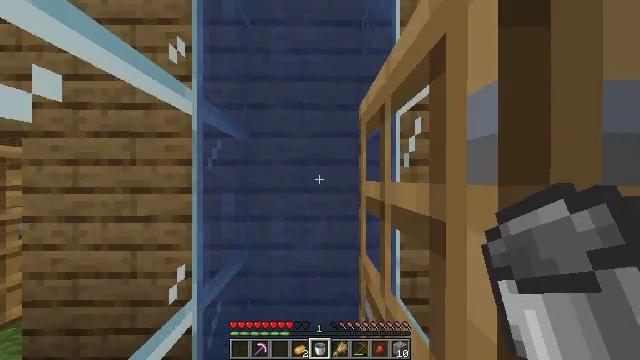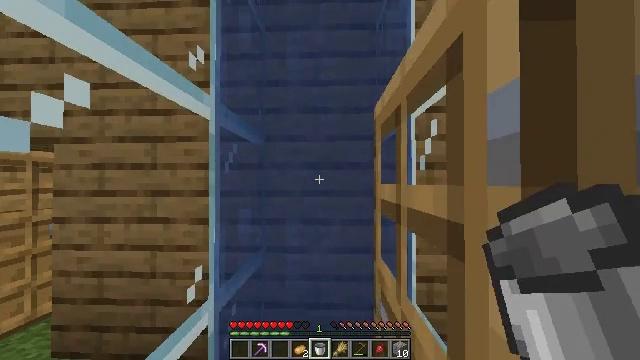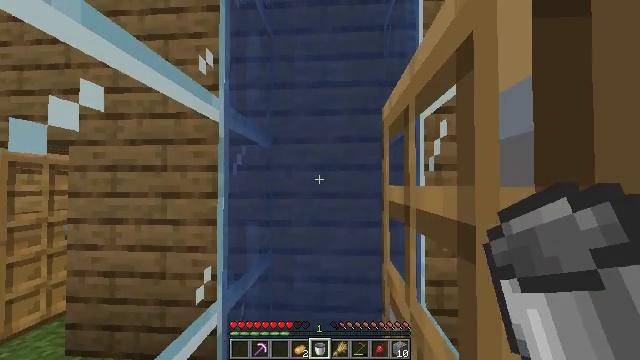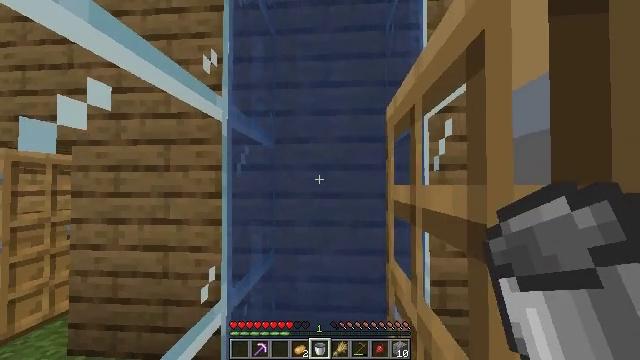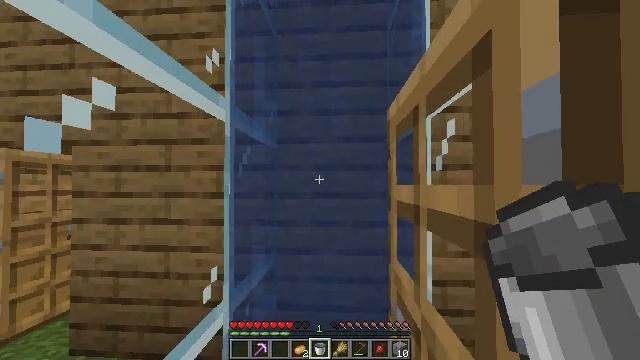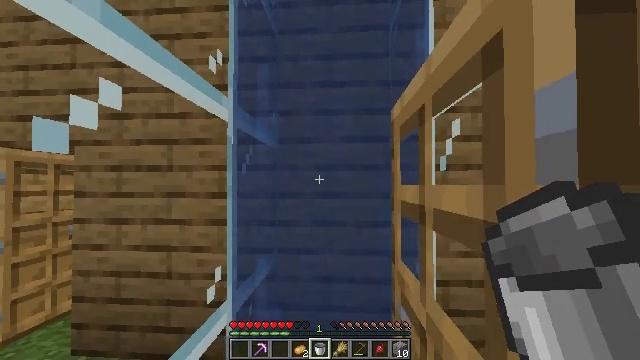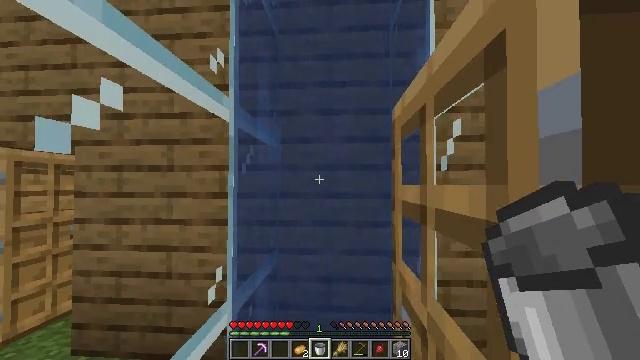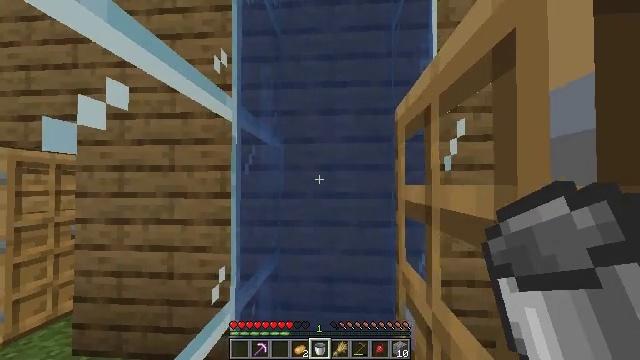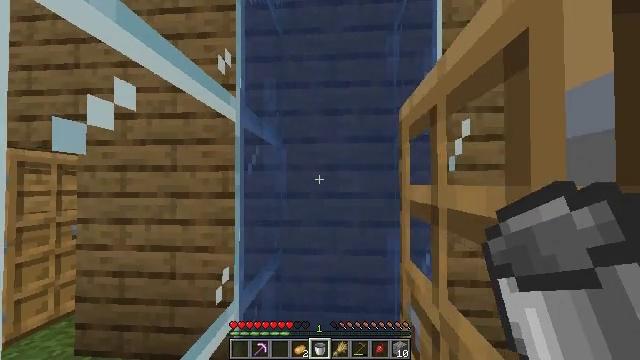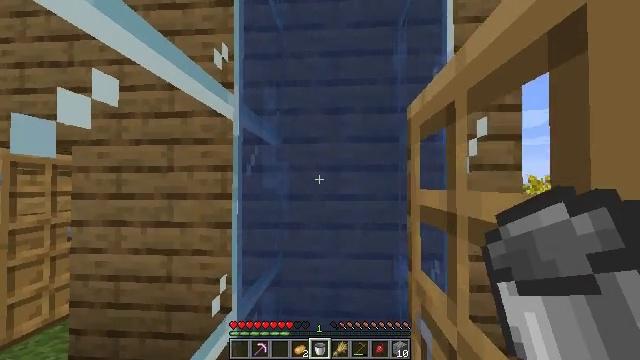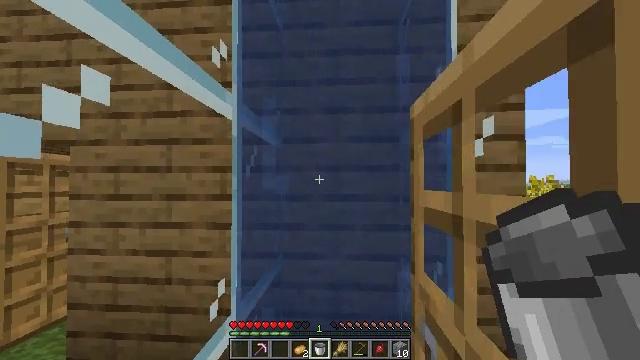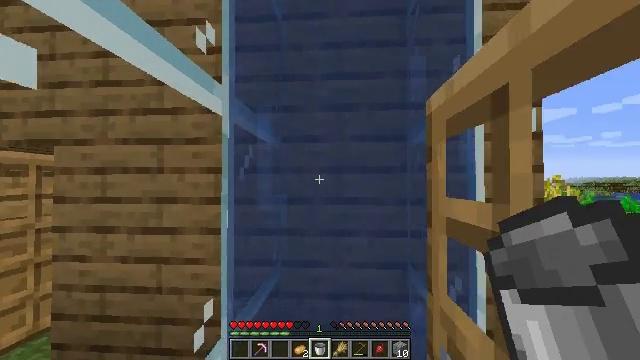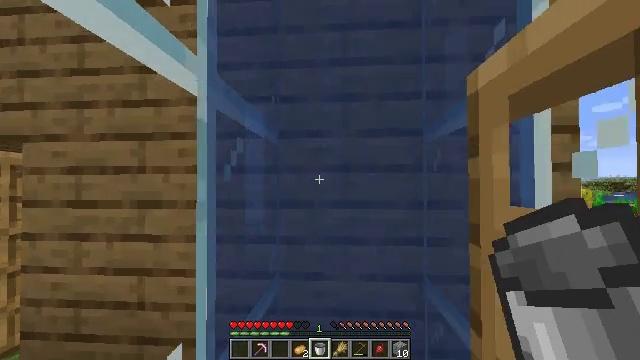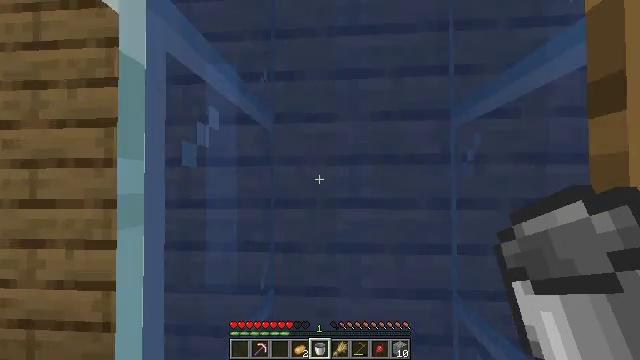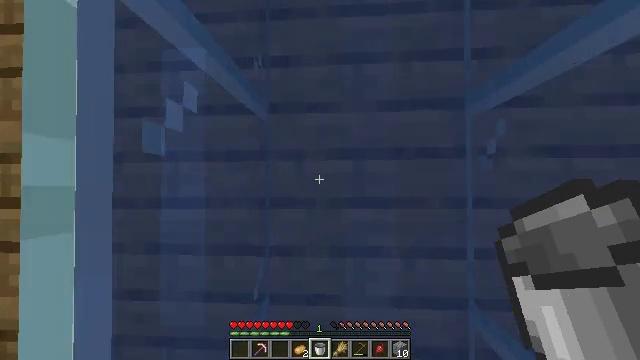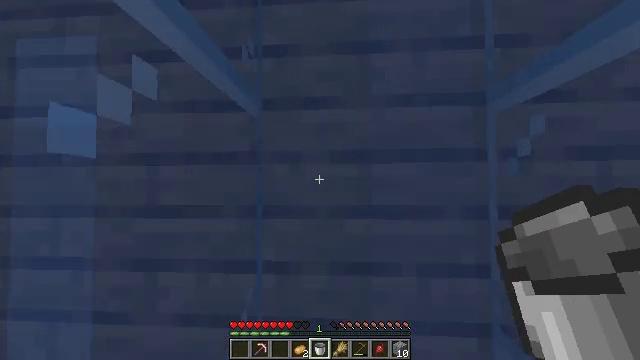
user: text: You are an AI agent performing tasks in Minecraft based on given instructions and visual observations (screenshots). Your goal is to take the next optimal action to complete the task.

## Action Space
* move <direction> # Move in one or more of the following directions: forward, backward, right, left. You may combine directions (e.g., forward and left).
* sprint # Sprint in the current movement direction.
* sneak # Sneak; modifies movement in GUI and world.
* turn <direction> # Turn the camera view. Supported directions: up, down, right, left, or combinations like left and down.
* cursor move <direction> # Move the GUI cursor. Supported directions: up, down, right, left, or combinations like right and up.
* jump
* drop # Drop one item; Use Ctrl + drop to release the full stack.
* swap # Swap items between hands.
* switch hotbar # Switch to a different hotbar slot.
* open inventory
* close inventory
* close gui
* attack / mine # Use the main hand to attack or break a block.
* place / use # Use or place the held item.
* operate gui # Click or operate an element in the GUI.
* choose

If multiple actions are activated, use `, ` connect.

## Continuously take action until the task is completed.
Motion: motion action
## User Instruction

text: Digging the cobblestone underground.
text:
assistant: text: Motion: move forward, turn left
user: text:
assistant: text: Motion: move forward, turn left
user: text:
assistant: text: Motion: move forward
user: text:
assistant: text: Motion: move forward
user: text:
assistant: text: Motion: move forward
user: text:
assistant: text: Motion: move forward
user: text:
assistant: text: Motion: move forward
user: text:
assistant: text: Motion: move forward
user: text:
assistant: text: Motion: move forward
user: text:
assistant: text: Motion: move forward
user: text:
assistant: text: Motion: move forward
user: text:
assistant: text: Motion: move forward
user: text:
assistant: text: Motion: move forward
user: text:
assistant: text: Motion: move forward
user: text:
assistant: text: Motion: move forward
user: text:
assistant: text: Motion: move forward, turn up
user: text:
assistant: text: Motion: move forward, turn up
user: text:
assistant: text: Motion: move forward, turn up
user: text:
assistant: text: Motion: move forward, turn up, jump
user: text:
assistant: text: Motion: move forward, jump
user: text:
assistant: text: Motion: move forward, jump
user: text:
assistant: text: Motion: move forward, jump
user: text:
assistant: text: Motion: move forward, turn up, jump
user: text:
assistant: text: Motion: move forward, turn right and up, jump
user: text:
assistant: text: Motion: move forward, turn up, jump
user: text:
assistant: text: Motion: move forward, turn up, jump
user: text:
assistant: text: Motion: move forward, turn right and up, jump
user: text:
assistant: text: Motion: move forward, turn right and up, jump
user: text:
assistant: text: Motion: move forward, turn right and up, jump
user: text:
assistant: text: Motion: move forward, turn up, jump